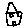
Label: house